九年级 · 解析几何
如图是一款拋物线型落地灯筒示意图, 防滑螺母 $C$ 为抛物线支架的最高点, 灯罩 $D$ 距离地面1.5米,最高点 $C$ 距灯柱的水平距离为 1.6 米, 灯柱 $A B$ 为 1.5 米, 若茶几摆放在灯罩的正下方, 则茶几到灯柱的距离 $A E$ 为多少米. ( )

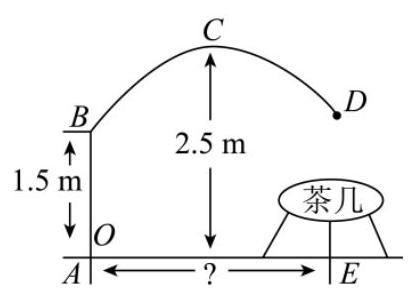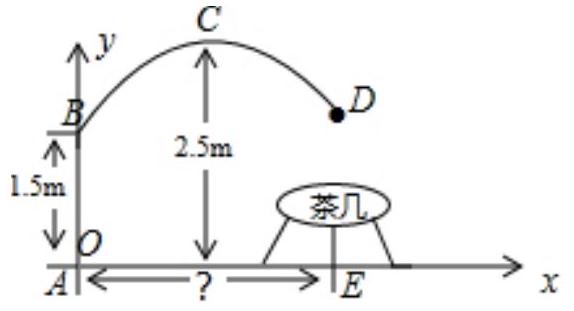
A. 3.2
B. 0.32
C. 2.5
D. 1.6

答案: A
解析: 【分析】

本题考查了二次函数的应用以及用待定系数法求函数解析式与能力. 以 $A E$ 所在直线为 $x$ 轴、 $A B$ 所在直线为 $y$ 轴建立平面直角坐标系, 利用待定系数法求出函数解析式, 再求出 $y=1.5$ 时 $x$ 的值, 即可得出答案.

【解答】

解: 如图所示, 以 $A E$ 所在直线为 $x$ 轴、 $A B$ 所在直线为 $y$ 轴建立平面直角坐标系,

根据题意知, 拋物线的顶点 $C$ 的坐标为 $(1.6,2.5)$,

设抛物线的解析式为 $y=a(x-1.6)^{2}+2.5$,

将点 $B(0,1.5)$ 代入得, $2.56 a+2.5=1.5$,

解得 $a=-\frac{25}{64}$,

$\therefore$ 抛物线的解析式为 $y=-\frac{25}{64}(x-1.6)^{2}+2.5$,

当 $y=1.5$ 时,$-\frac{25}{64}(x-1.6)^{2}+2.5=1.5$,

解得 $x=0$ (舍)或 $x=3.2$,

所以茶几到灯柱的距离 $A E$ 为 3.2 米,

故选: A.